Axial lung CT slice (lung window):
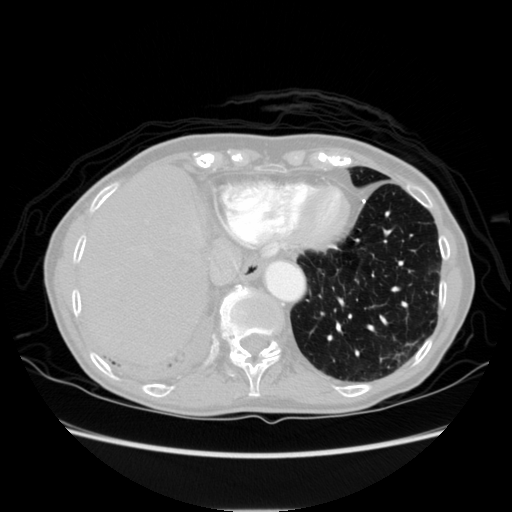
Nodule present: no